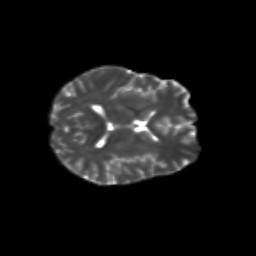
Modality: T2w
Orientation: axial
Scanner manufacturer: siemens
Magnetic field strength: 3 T
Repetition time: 9.2 s
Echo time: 0.084 s